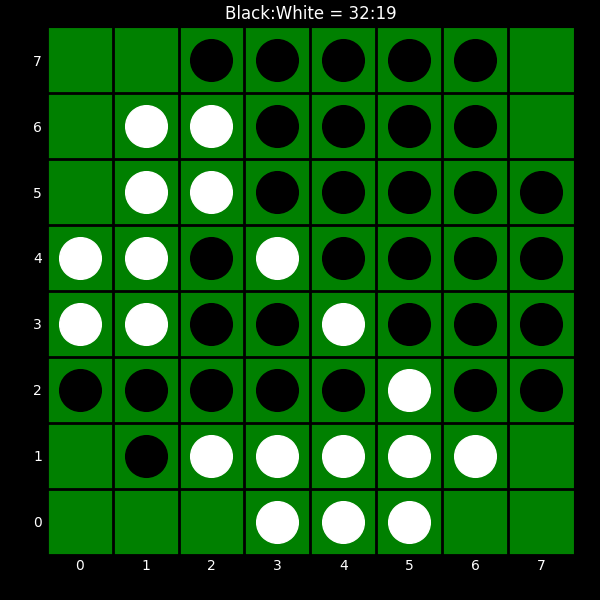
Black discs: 32
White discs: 19